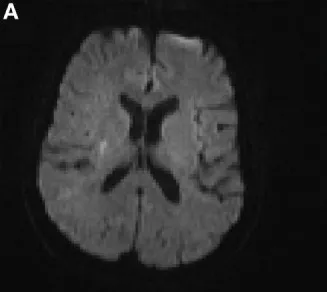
Initial MRI scan at second admission showing only a small DWI lesion corresponding to the preceding stroke.
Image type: radiology (mri)